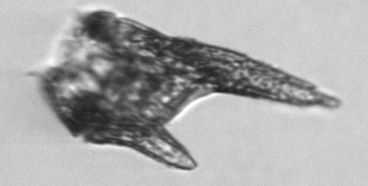
Label: Tripos_furca